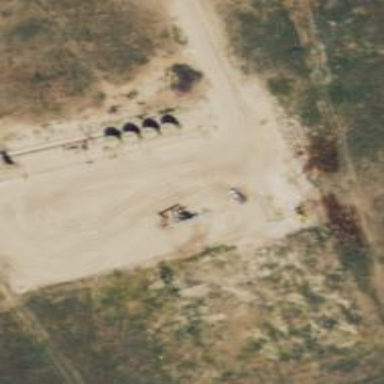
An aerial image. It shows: Petroleum well.